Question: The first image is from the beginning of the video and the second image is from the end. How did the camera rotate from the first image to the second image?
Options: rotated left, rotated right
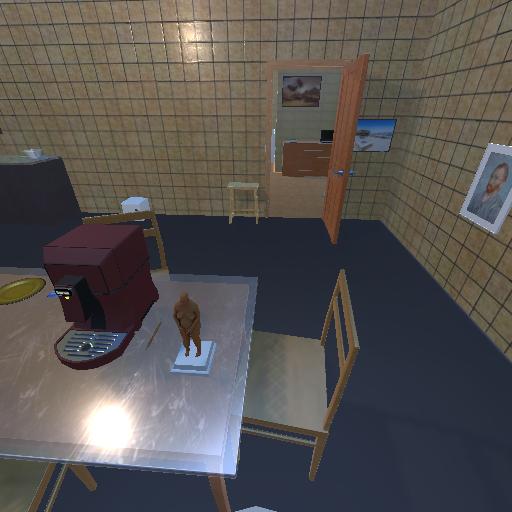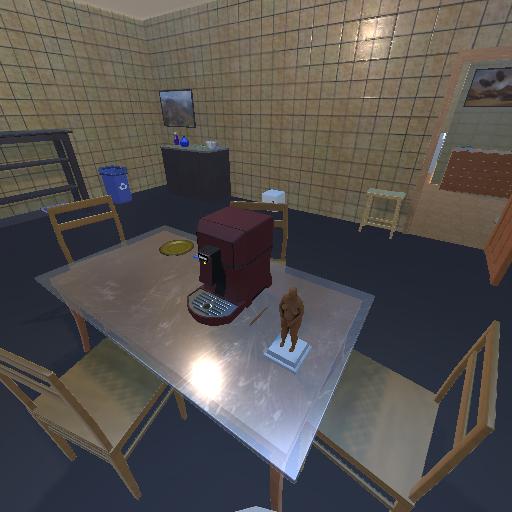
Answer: rotated left